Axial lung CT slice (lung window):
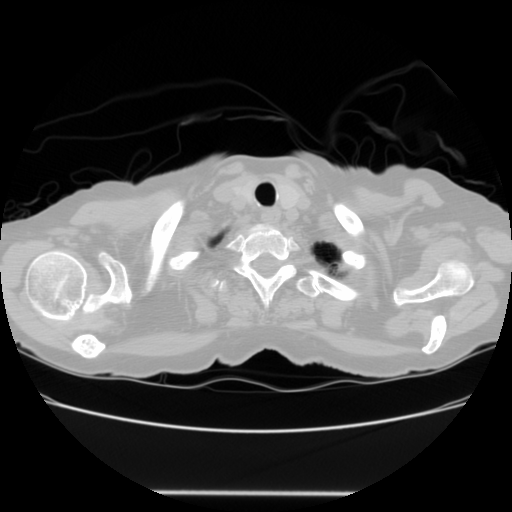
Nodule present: no